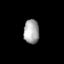
Tissue: lung
Cell type: Endothelial cells
Senescence score: 0.6291
Nuclear area (px): 367
Mean DAPI intensity: 165.51